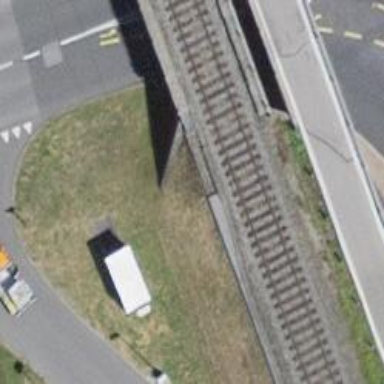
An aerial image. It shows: Railway with electrified contact lines.